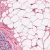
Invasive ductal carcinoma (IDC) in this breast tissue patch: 0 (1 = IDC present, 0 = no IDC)